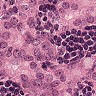
Metastatic tissue present: yes